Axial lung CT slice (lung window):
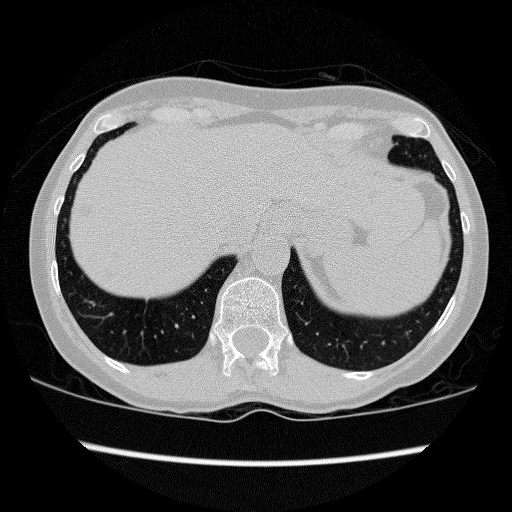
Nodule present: no